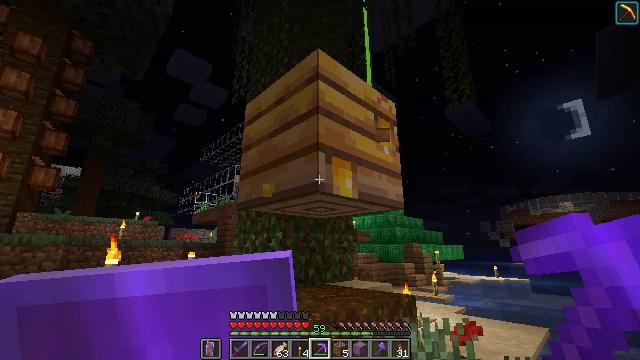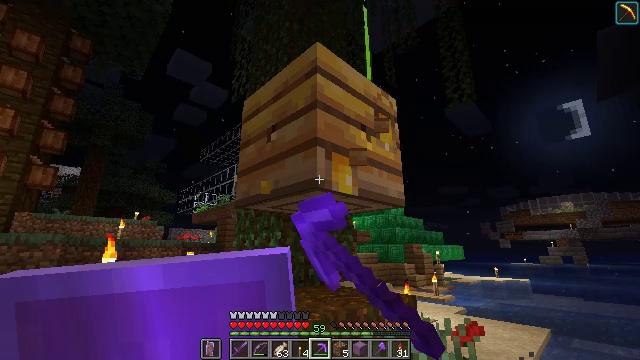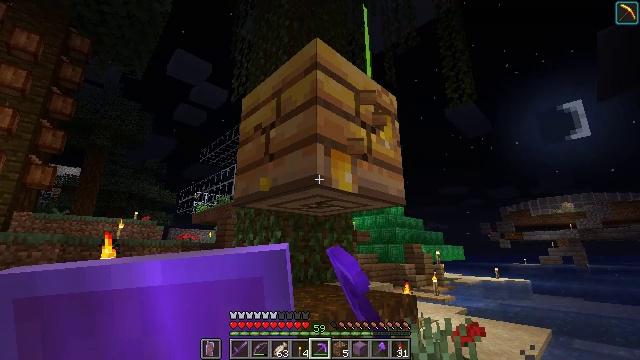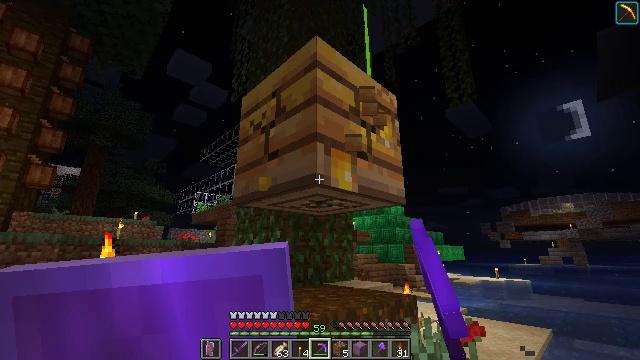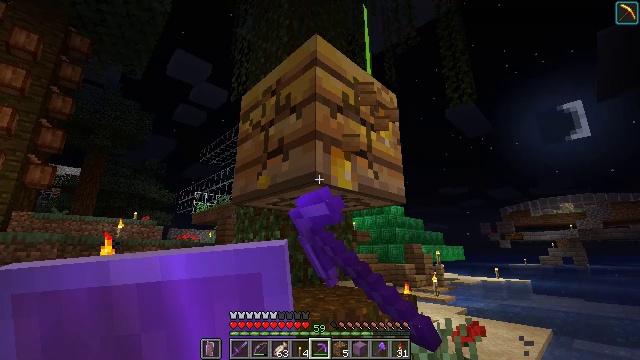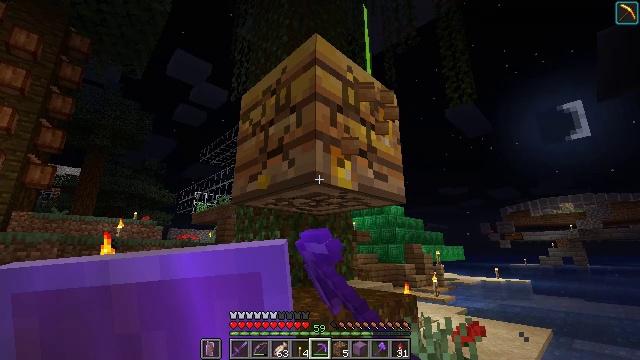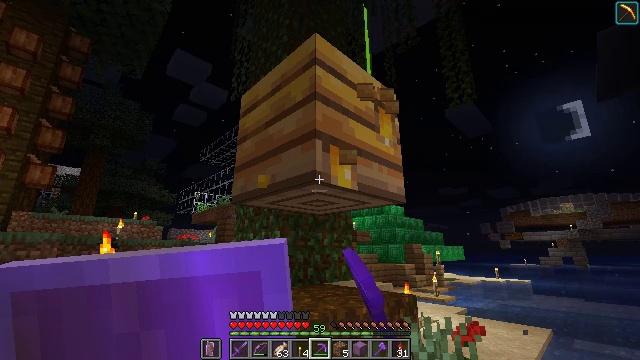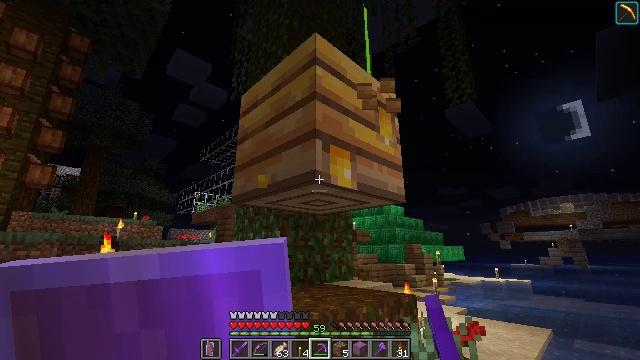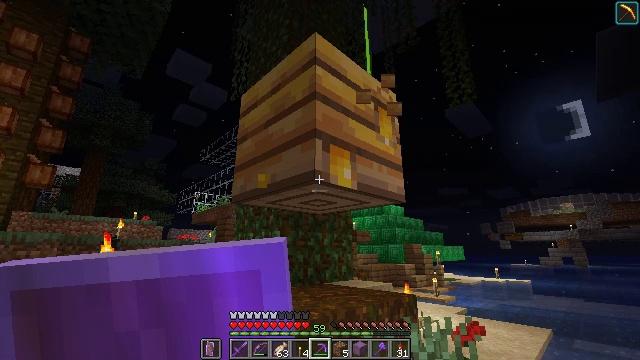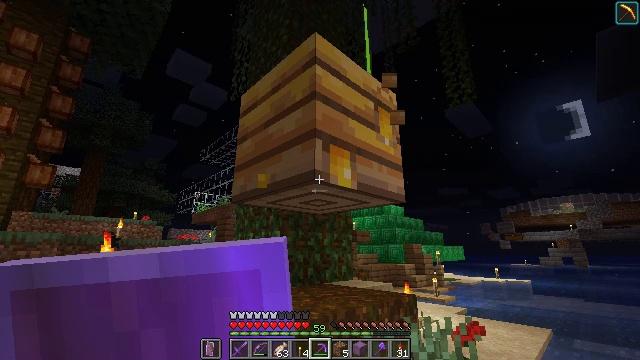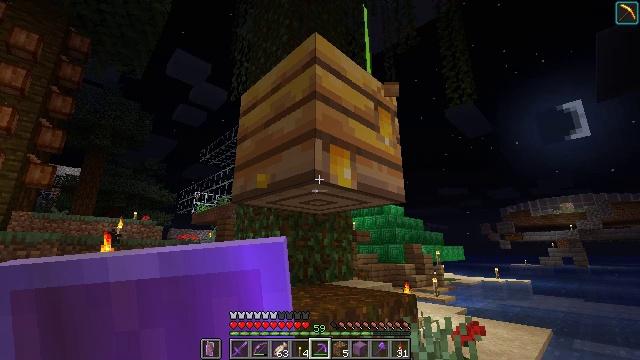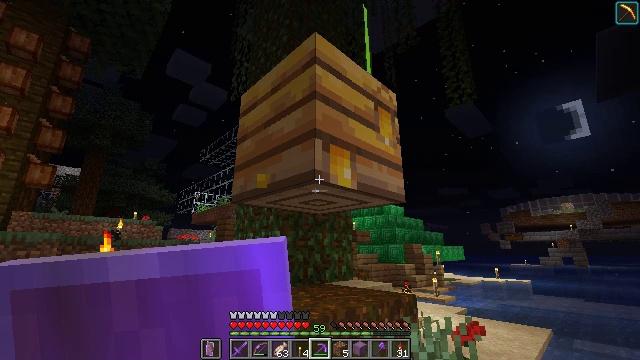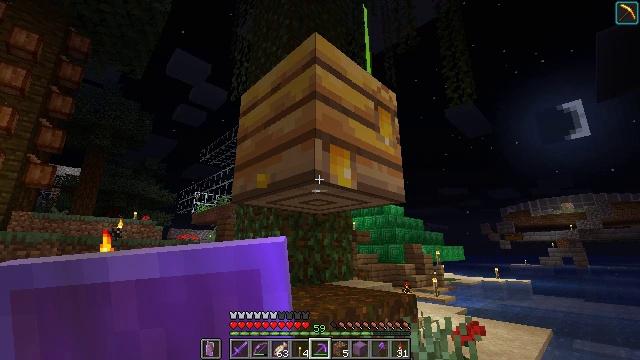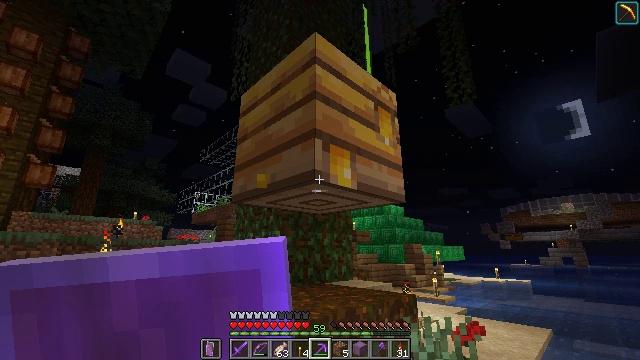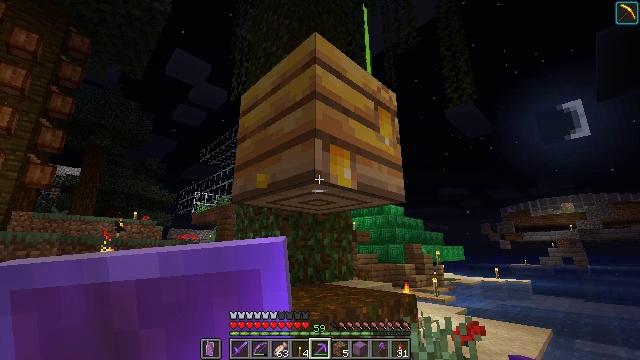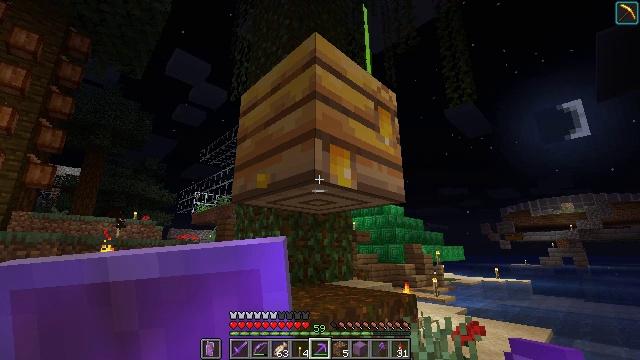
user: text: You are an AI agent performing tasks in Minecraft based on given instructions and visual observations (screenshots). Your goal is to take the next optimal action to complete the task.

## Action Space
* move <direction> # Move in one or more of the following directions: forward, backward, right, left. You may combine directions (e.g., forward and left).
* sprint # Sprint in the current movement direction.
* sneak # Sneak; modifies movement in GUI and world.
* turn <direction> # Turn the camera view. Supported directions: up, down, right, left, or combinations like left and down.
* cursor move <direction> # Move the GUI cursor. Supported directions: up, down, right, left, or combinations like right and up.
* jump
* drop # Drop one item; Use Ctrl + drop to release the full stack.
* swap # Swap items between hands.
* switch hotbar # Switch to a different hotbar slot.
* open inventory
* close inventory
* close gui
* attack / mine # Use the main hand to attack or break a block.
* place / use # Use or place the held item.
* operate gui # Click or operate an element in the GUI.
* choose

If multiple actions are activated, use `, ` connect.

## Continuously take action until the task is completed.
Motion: motion action
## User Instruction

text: Obtain a bee nest using a tool.
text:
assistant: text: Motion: attack / mine
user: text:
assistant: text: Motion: attack / mine
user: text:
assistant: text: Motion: attack / mine
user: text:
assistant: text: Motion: attack / mine
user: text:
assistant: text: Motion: attack / mine
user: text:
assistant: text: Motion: no_op
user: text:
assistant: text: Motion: no_op
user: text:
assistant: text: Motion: no_op
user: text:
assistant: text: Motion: no_op
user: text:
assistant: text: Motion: no_op
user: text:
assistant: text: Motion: no_op
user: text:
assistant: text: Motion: no_op
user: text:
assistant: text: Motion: no_op
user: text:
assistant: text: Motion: no_op
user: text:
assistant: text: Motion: no_op
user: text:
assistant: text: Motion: no_op
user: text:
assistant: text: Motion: no_op
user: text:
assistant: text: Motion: no_op
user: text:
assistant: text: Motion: no_op
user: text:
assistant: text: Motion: no_op
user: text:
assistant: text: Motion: no_op
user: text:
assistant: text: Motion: no_op
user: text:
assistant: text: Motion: no_op
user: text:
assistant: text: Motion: no_op
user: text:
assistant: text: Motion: no_op
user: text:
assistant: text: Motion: attack / mine
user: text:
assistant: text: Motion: attack / mine
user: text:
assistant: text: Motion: attack / mine
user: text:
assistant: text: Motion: attack / mine
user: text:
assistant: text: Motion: attack / mine